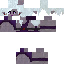
A female skeleton skin with dark skin, wearing white helmet dressed in a purple robe top and brown pants, featuring a closed mouth.